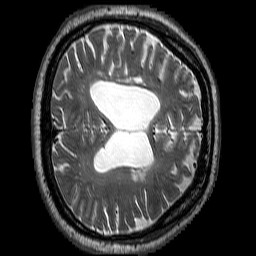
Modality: T2w
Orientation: axial
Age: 56
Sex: male
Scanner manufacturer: siemens
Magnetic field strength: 3 T
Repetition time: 3.2 s
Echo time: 0.213 s